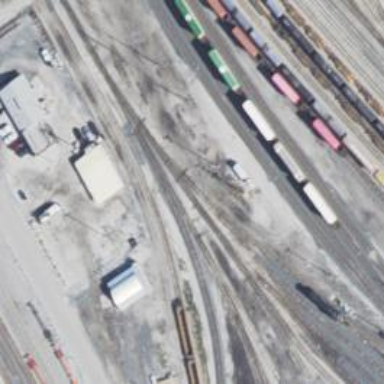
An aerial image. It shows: Railway yard in service.